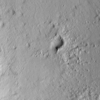
Label: not_dusty